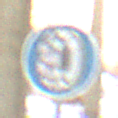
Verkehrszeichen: SchneekettenVorgeschrieben
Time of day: MorningAfternoon
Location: Roofed (Suburban)
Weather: PartlyCloudy
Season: Winter
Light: Natural